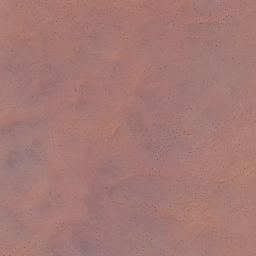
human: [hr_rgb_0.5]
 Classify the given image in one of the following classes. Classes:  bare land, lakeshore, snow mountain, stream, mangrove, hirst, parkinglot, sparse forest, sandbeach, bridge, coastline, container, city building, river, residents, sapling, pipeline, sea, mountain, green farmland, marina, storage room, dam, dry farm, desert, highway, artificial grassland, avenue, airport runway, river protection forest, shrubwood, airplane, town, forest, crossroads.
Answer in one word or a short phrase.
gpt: desert